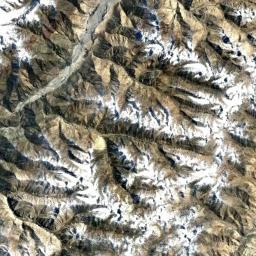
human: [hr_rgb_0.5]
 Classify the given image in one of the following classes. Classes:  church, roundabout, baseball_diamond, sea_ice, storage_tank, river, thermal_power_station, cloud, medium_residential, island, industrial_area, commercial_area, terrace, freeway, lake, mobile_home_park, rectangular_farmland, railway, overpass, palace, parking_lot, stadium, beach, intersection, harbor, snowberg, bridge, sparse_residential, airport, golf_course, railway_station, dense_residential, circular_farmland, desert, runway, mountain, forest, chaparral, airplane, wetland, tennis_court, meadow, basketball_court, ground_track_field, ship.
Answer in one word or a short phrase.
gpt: snowberg